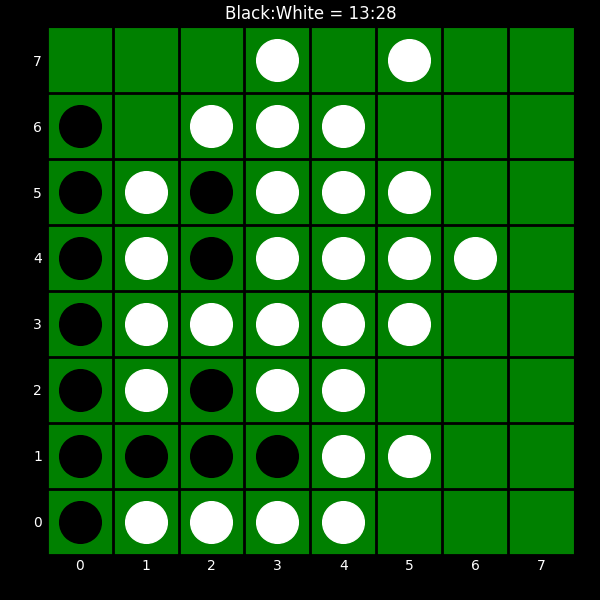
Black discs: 13
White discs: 28